Question: I'd like to change the default selection template on ListView items. By default a 3 pixel wide gray border is applied to the currently selected item(s):

I did find in ui.js is that internally the _selectionTemplate property is set to the default border:
'''
var selectionBorder = createNodeWithClass(WinJS.UI._selectionBorderContainerClass);
selectionBorder.appendChild(createNodeWithClass(WinJS.UI._selectionBorderClass + " " + WinJS.UI._selectionBorderTopClass));
selectionBorder.appendChild(createNodeWithClass(WinJS.UI._selectionBorderClass + " " + WinJS.UI._selectionBorderRightClass));
selectionBorder.appendChild(createNodeWithClass(WinJS.UI._selectionBorderClass + " " + WinJS.UI._selectionBorderBottomClass));
selectionBorder.appendChild(createNodeWithClass(WinJS.UI._selectionBorderClass + " " + WinJS.UI._selectionBorderLeftClass));
this._selectionTemplate = [];
this._selectionTemplate.push(createNodeWithClass(WinJS.UI._selectionBackgroundClass));
this._selectionTemplate.push(selectionBorder);
this._selectionTemplate.push(createNodeWithClass(WinJS.UI._selectionCheckmarkBackgroundClass));
var checkmark = createNodeWithClass(WinJS.UI._selectionCheckmarkClass);
checkmark.innerText = WinJS.UI._SELECTION_CHECKMARK;
this._selectionTemplate.push(checkmark);
'''
However as _selectionTemplate is meant to be private it would seem to go against ListView design to modify the _selectionTemplate property itself. Is there a better workaround for modifying this default selection template?
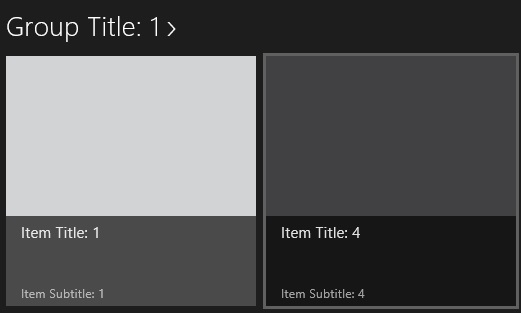
Answer: Override the CSS class used by the default template. For example this will change the border to red:
'''
.win-listview .win-container:hover{
outline: rgba(255, 0, 0, 0.3) solid 3px;
}
'''